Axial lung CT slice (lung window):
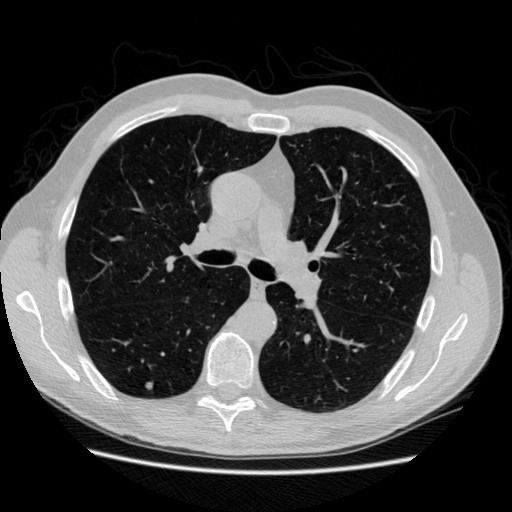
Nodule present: yes
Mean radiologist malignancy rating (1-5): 2.333